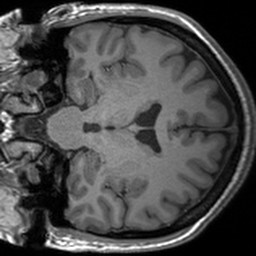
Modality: T1w
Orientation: coronal
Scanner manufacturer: siemens
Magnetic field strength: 3 T
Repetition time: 1.54 s
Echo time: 0.00234 s